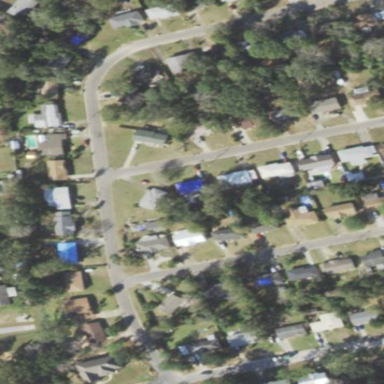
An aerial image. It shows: This residential area consists of single-family homes.